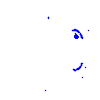
Particle: pion